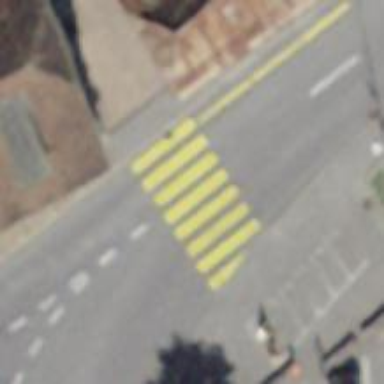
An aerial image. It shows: Marked crossing on the road.